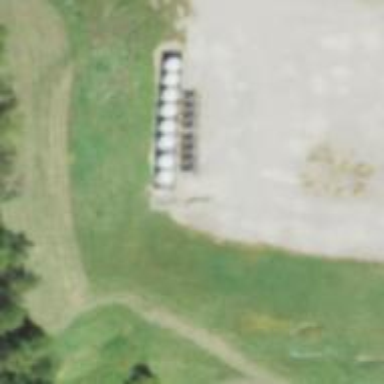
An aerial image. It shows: Storage tank that is man-made.